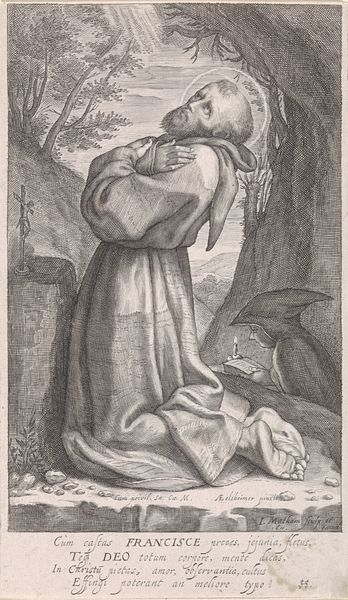
Titel: H. Franciscus biddend
Künstler: Jacob Matham
Standort: Amsterdam
Institution: Rijksmuseum
Schlagwörter: baum, berg, felsen, hand, himmel, weiß, bäume, schwarz, zeichnung, bart, kappe, arme, steine, natur, kutte, höhle, füße, schrift, fels, grafik, lesen, kerze, barfuss, buch, kreuz, strahlen, druck, stich, text, knien, beten, gebet, heiligenschein, wurzeln, kniend, mönch, ehrfurcht, franziskus, erscheinung, heiliger, kaputze, legende, kapuze, franziskaner, latein, deo, stigmatisierung, kapuziner, kreuzifix, francisce, kiniend